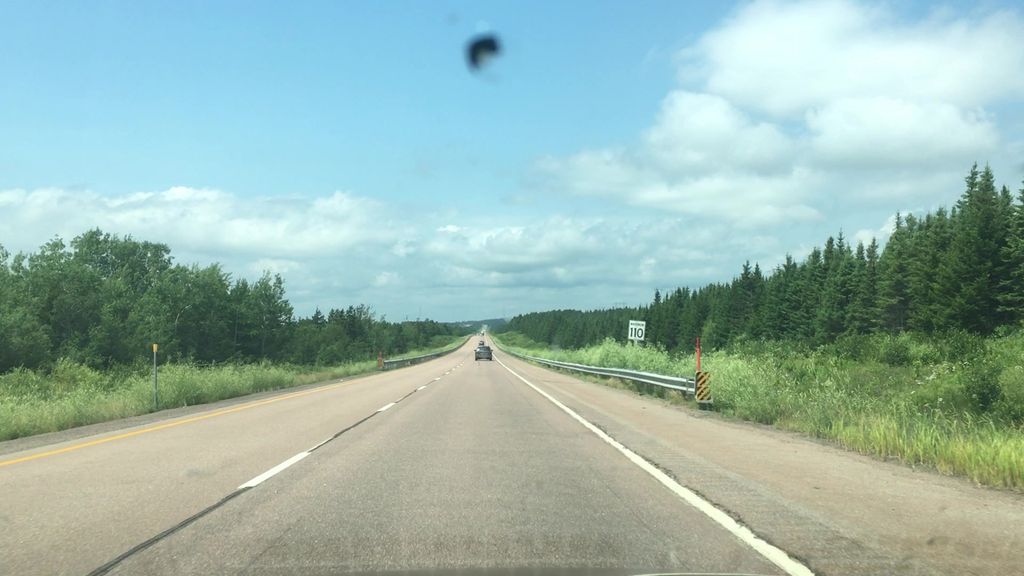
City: charlottetown